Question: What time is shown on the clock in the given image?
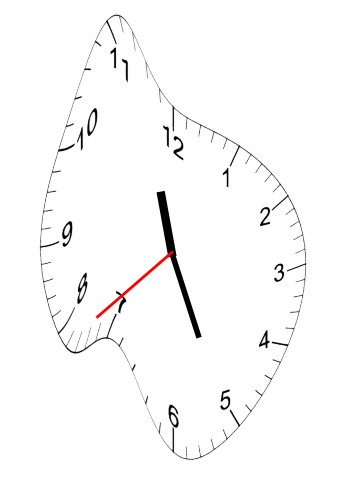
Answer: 11:25:38